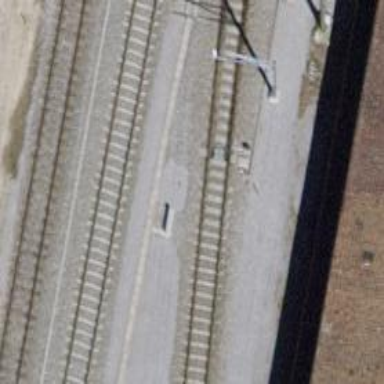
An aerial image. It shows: Railway switch.